Aerial crown-view tile of a tropical tree (Barro Colorado Island, Panama), acquired 20250616:
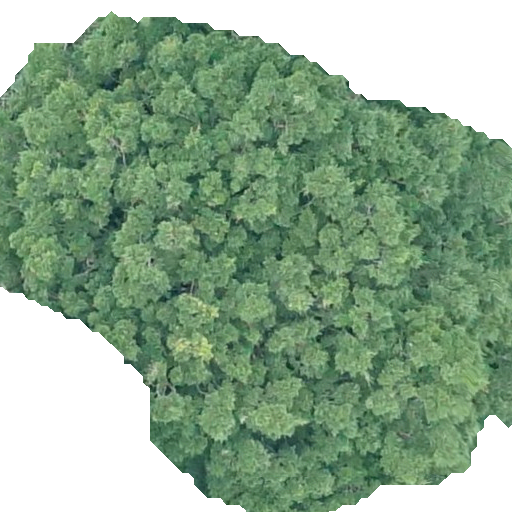
Species: Brosimum alicastrum
GBIF accepted scientific name: Brosimum alicastrum
Crown area: 297.069 m²